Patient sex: M
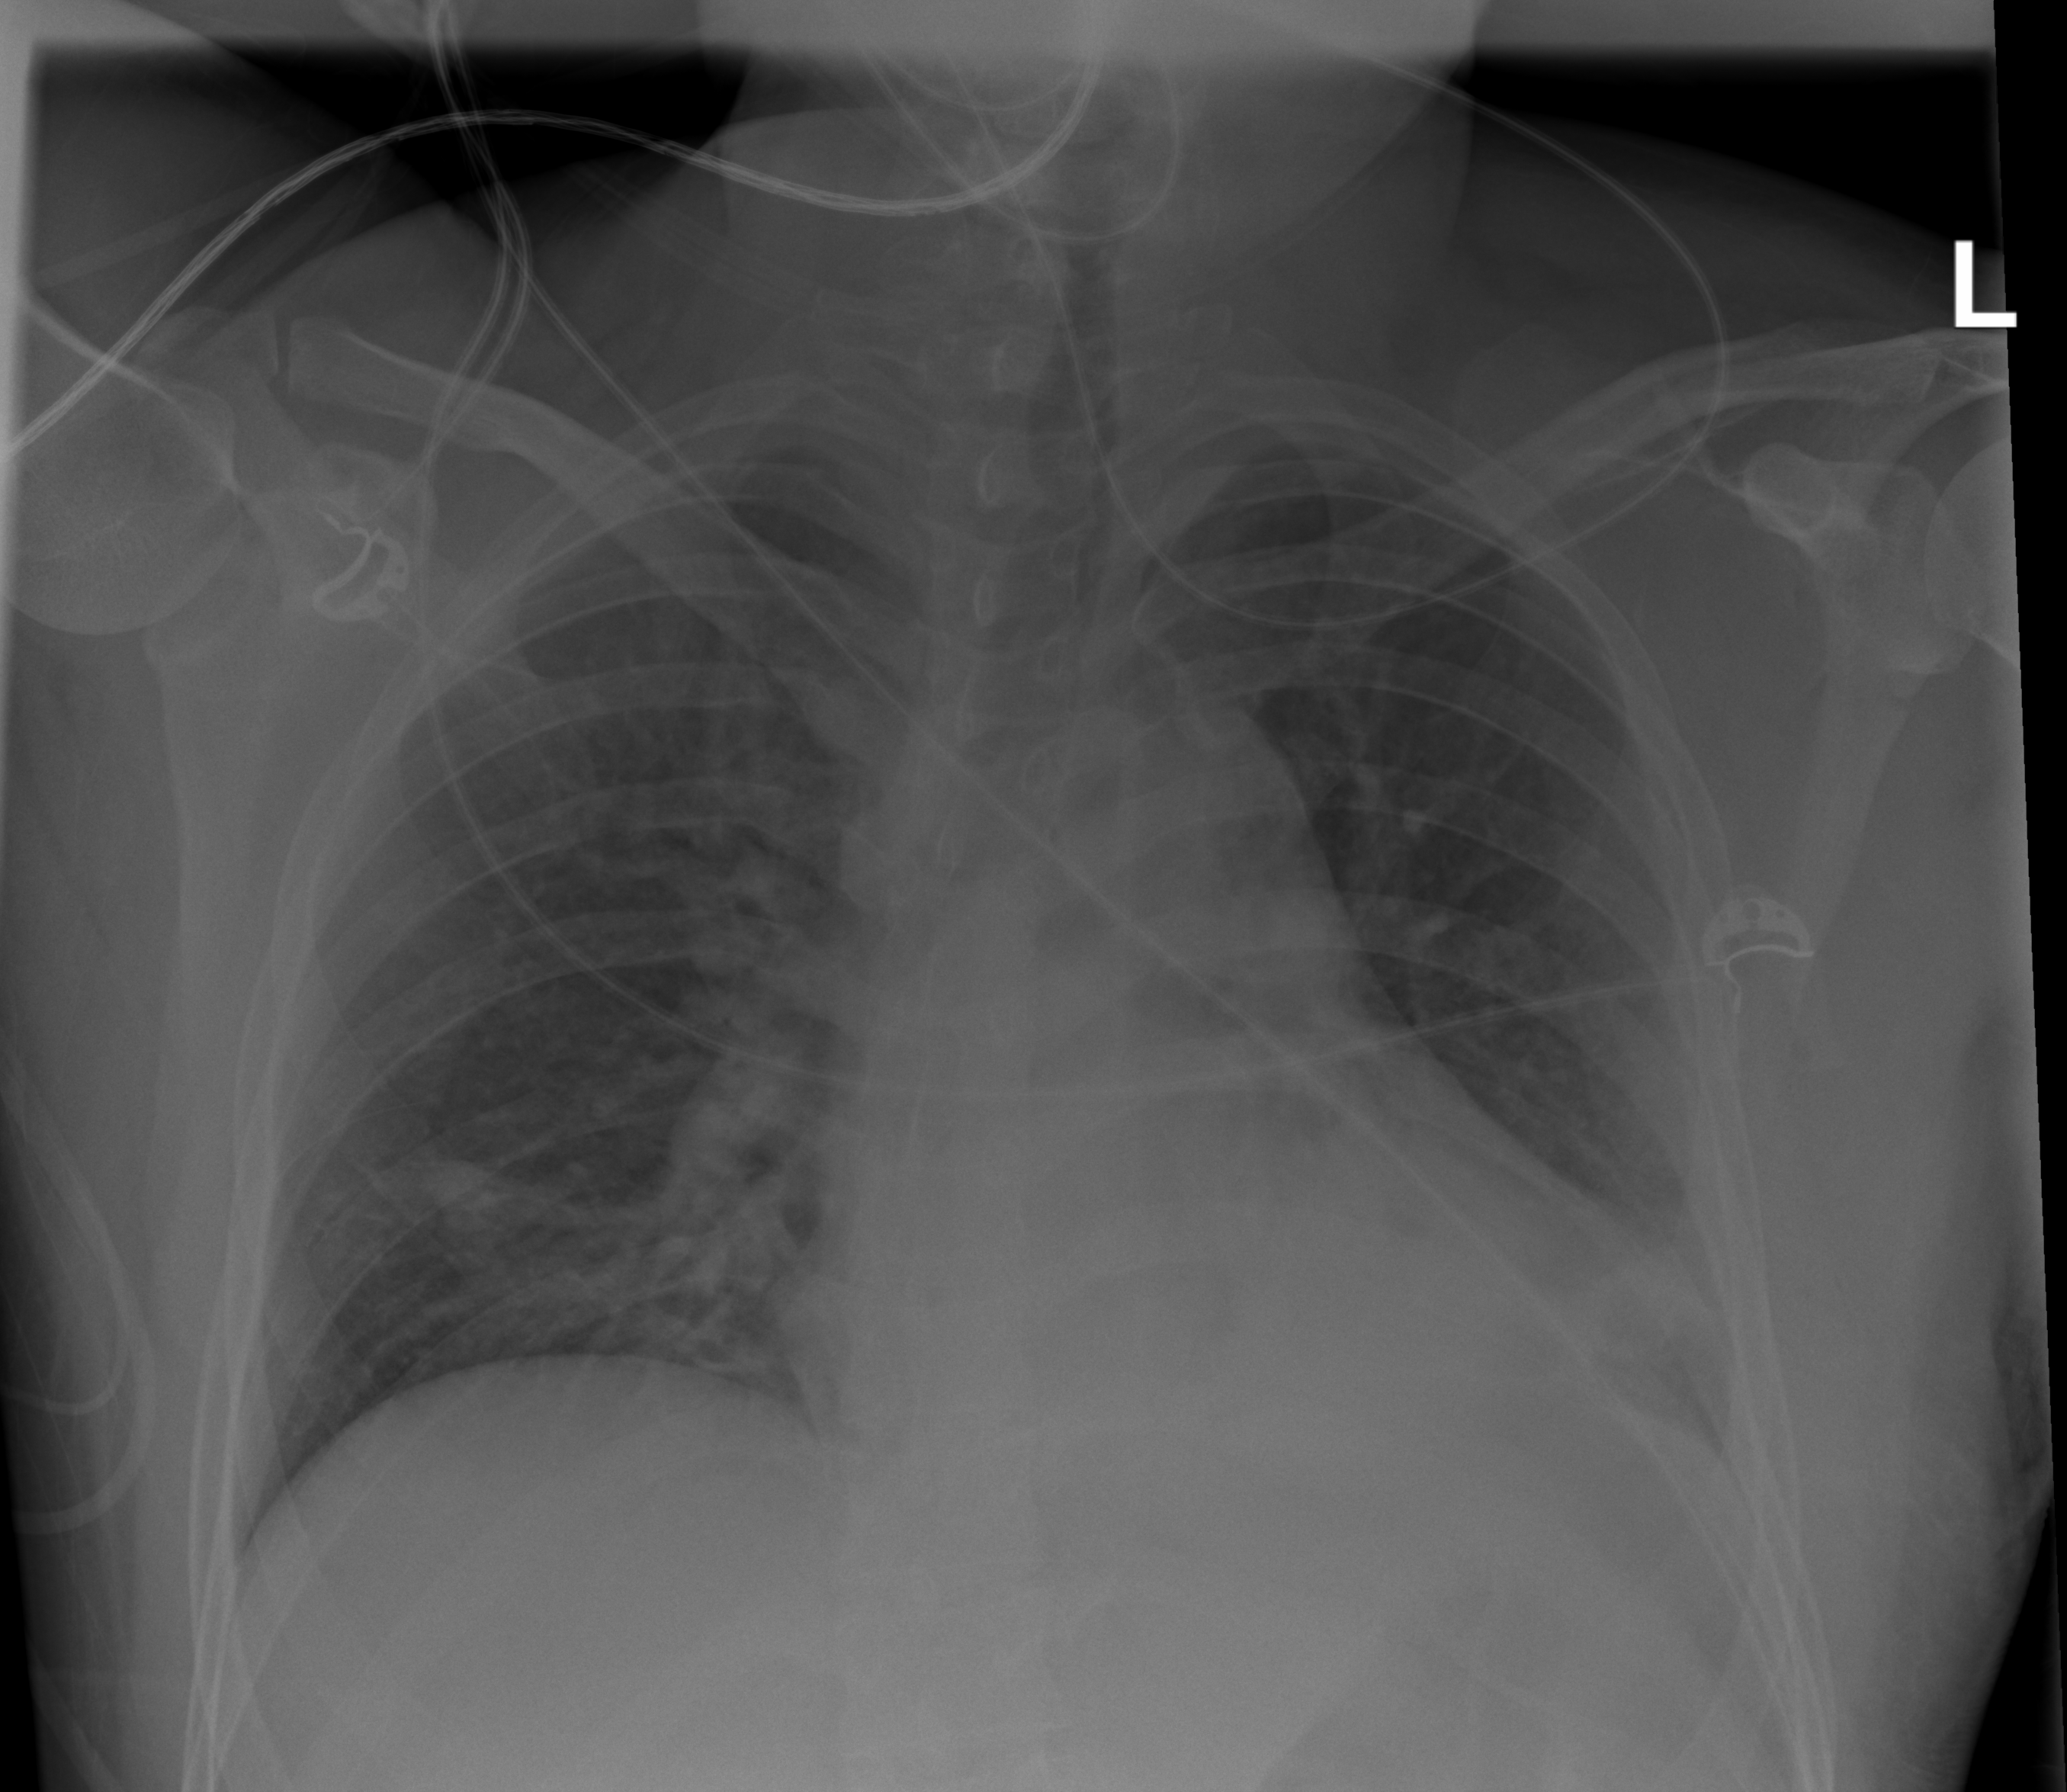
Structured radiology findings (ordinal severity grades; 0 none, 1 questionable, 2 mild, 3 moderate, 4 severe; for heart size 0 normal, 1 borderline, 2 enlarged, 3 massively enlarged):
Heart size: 2
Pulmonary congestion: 0
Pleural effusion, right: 0
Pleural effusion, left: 2
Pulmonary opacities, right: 0
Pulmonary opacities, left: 0
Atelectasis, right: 2
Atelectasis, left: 2